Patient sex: M
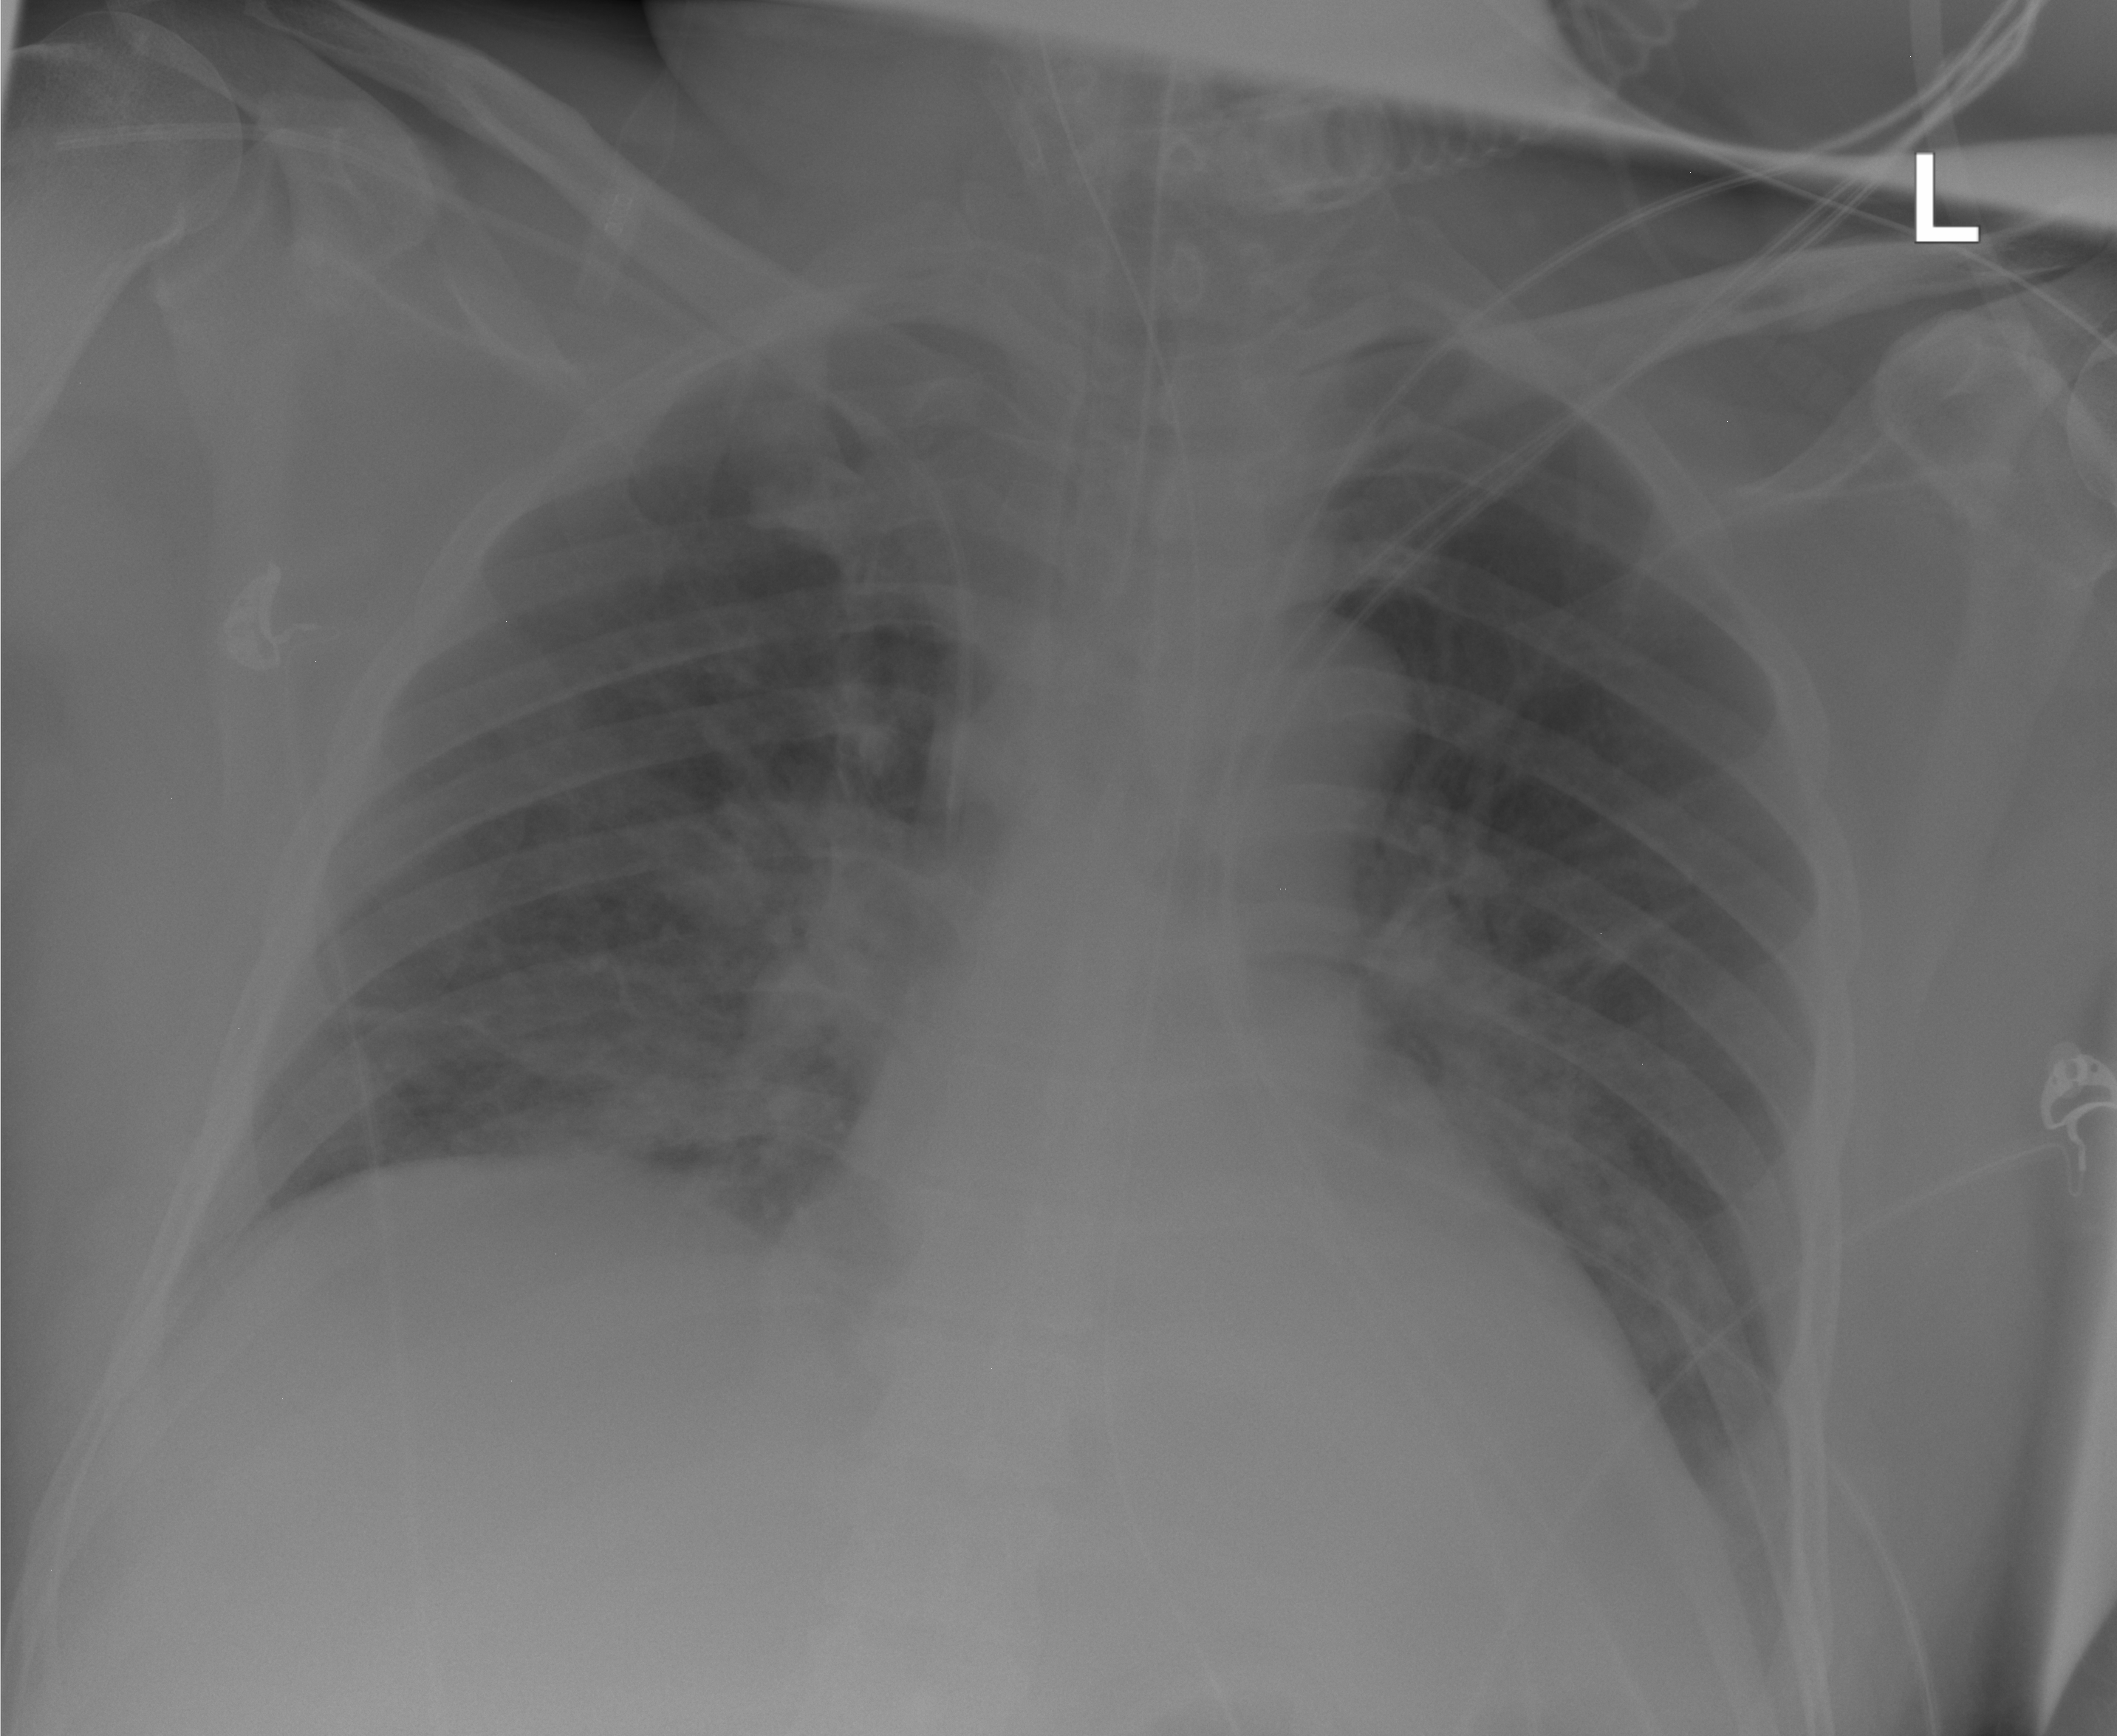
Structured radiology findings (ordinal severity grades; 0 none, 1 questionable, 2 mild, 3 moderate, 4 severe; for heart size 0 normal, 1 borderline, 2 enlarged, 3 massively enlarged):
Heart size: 2
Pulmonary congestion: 0
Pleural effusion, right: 0
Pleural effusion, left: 0
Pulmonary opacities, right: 0
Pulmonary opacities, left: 0
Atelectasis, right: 2
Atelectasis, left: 2